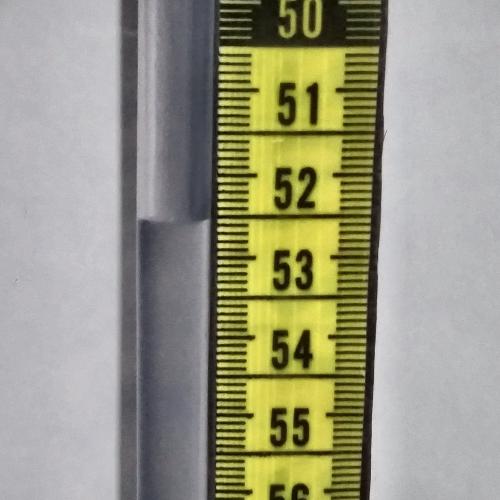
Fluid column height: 52.5 cm